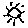
Label: sun